Aerial crown-view tile of a tropical tree (Barro Colorado Island, Panama), acquired 20241112:
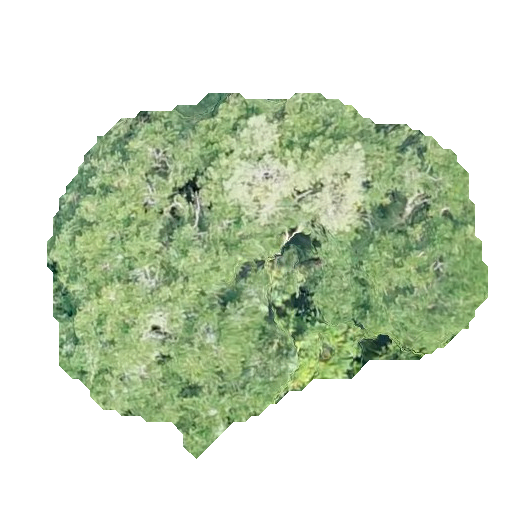
Species: Platypodium elegans
GBIF accepted scientific name: Platypodium elegans
Crown area: 175.774 m²